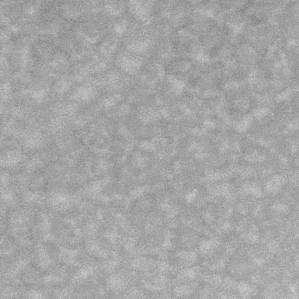
Label: frost